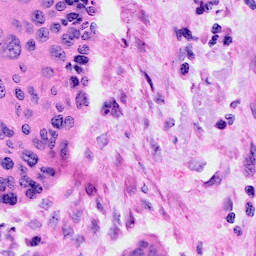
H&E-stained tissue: Cervix